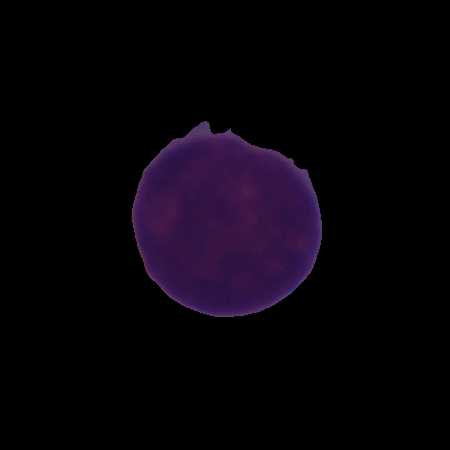
Label: cancer